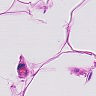
Metastatic tissue present: no